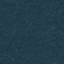
Label: Forest